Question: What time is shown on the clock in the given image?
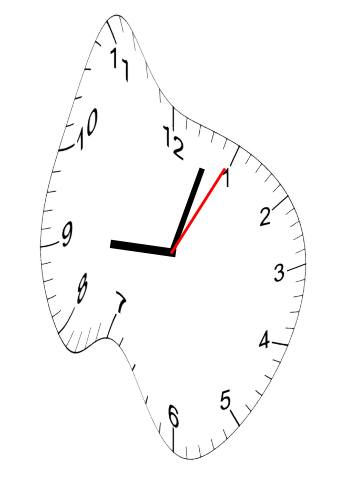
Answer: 09:03:05